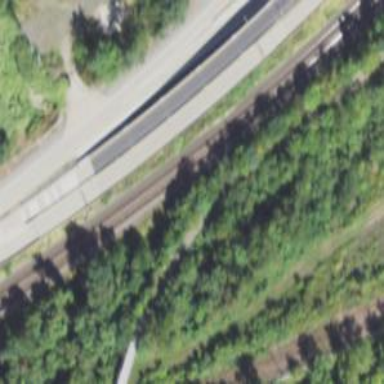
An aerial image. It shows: Asphalt cycleway running alongside abandoned railway line.